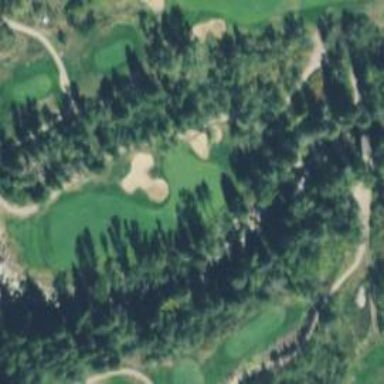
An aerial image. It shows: View of golf hole.